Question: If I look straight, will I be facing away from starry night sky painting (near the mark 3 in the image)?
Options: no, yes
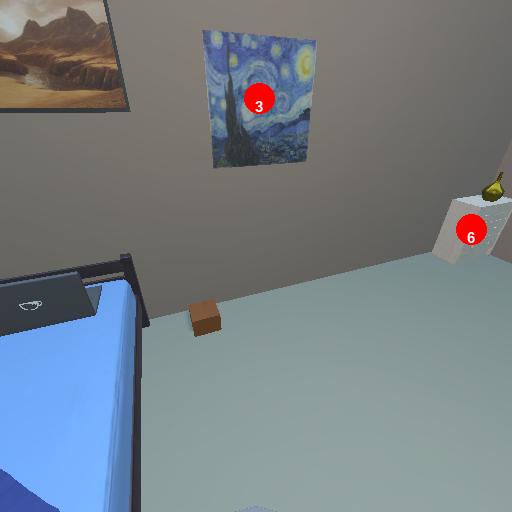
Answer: no